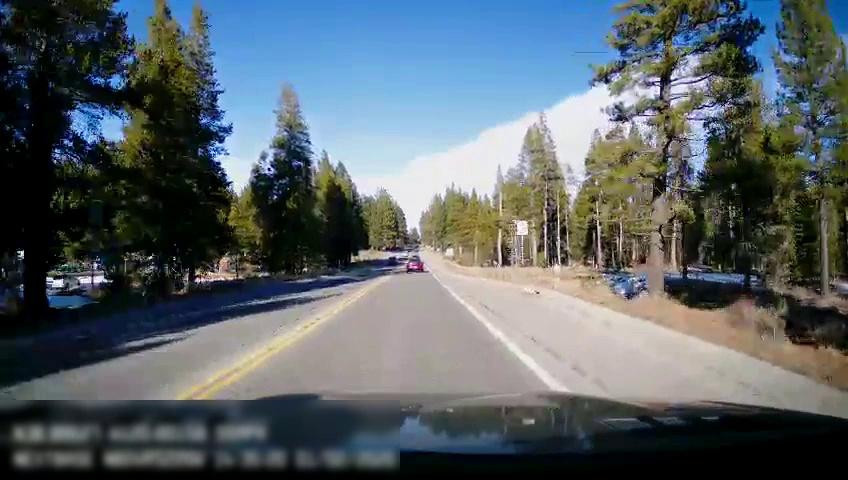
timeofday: Day
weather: Sunny
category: Drivable Space
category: Vehicles | Car
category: Lanes | Current Lane
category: Lanes | Current Lane
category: Traffic | Signs